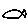
Label: fish